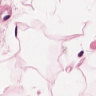
Metastatic tissue present: no